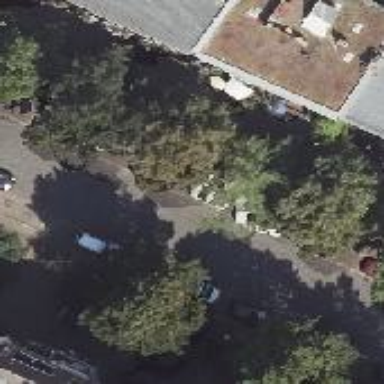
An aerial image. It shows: Street side parking with sett surface.